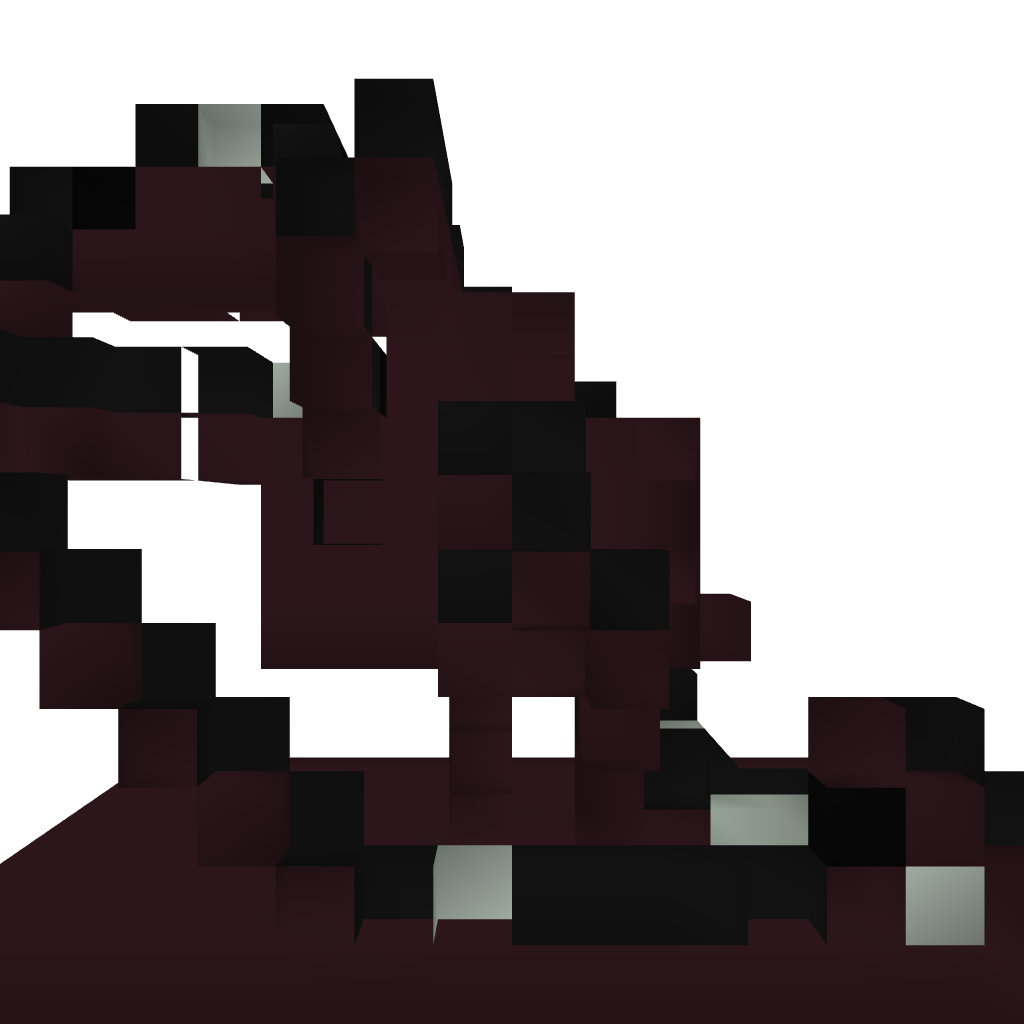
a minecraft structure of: Lava door